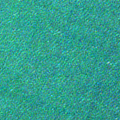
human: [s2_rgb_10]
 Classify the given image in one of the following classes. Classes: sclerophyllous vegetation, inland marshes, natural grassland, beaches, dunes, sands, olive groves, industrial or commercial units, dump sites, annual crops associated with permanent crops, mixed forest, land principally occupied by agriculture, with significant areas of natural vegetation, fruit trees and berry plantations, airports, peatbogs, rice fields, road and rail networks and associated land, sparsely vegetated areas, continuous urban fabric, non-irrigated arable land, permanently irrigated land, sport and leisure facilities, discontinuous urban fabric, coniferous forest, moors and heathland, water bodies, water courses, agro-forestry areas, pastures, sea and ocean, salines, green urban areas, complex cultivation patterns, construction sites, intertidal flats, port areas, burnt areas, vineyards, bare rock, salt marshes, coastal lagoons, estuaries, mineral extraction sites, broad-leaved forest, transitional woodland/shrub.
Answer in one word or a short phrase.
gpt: sea and ocean